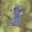
Label: 8